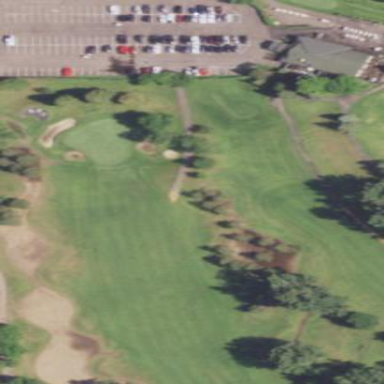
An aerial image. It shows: Sandy area is golf bunker.